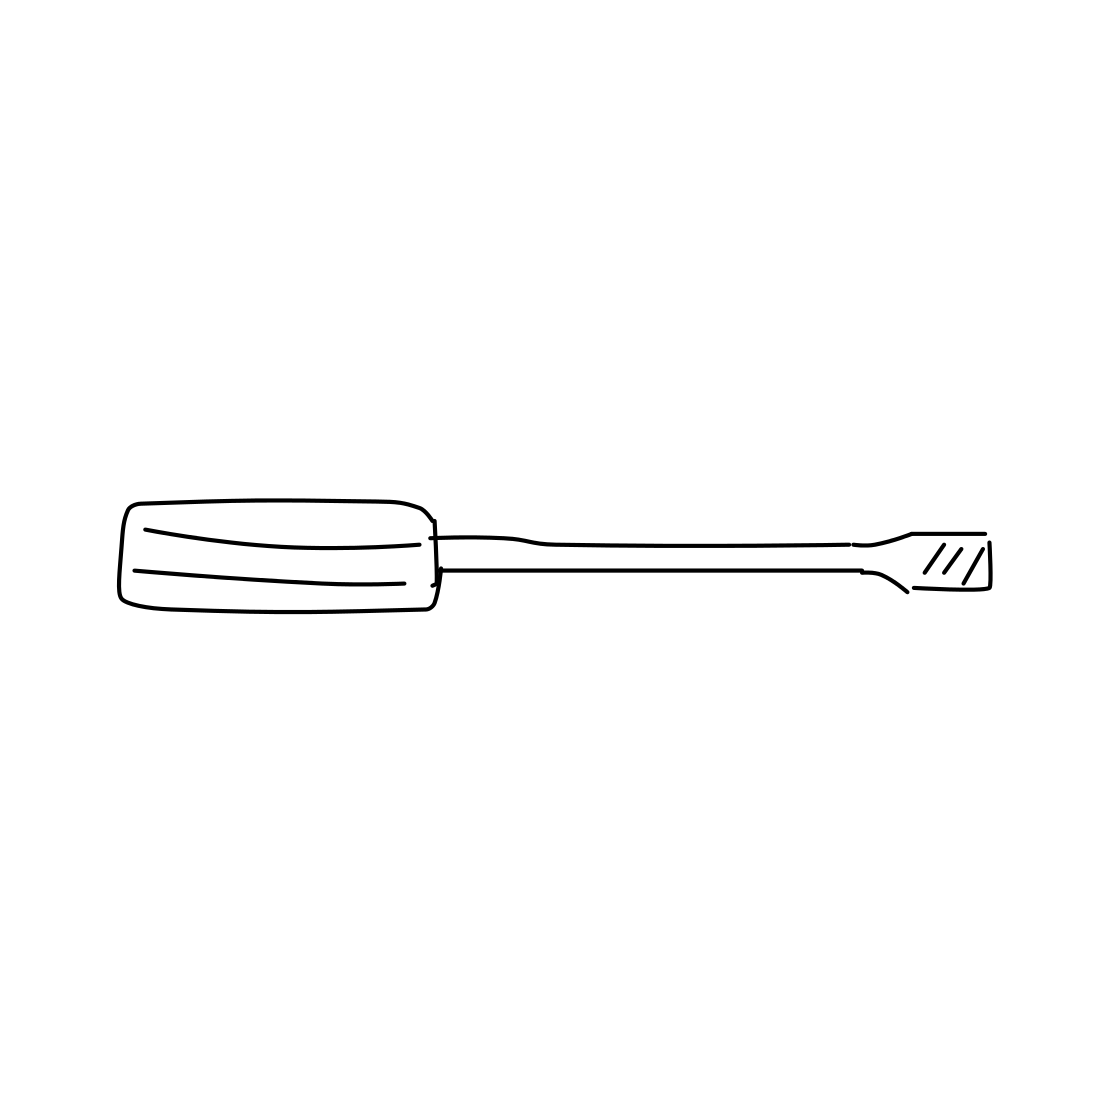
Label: screwdriver